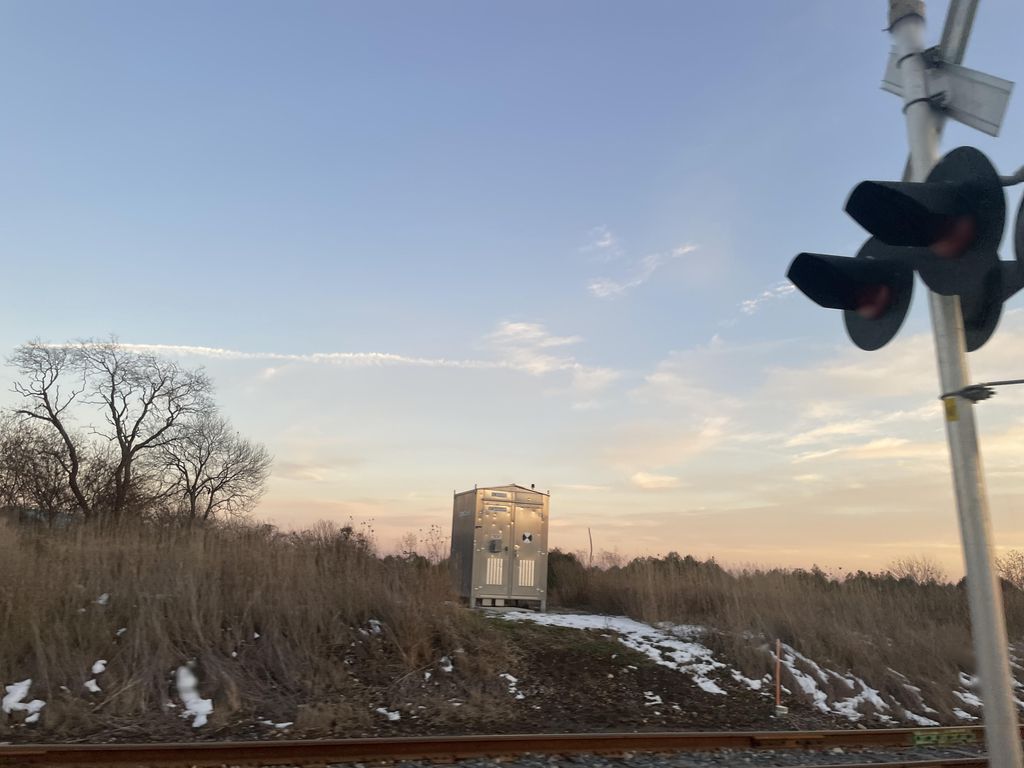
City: kitchener-waterloo